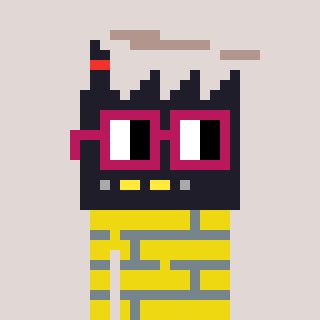
a pixel art character with square dark red glasses, a factory-shaped head and a yellow-colored body on a warm background